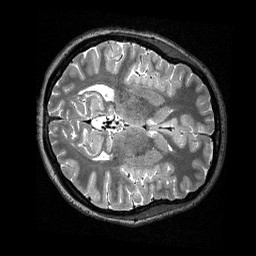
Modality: T2w
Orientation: axial
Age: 24
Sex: female
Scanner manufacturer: siemens
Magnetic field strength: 3 T
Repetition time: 3.2 s
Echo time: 0.479 s